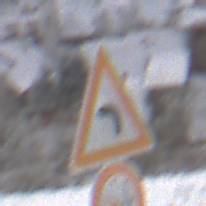
Verkehrszeichen: KurveLinks
Zusatzzeichen unten: VerbotUeberholenEinspurigeFahrzeuge
Umgebung: Outdoor, Nature
Tageszeit: MorningAfternoon
Wetter: PartlyCloudy
Licht: Natural
Jahreszeit: Winter
Kontrast: HighContrast